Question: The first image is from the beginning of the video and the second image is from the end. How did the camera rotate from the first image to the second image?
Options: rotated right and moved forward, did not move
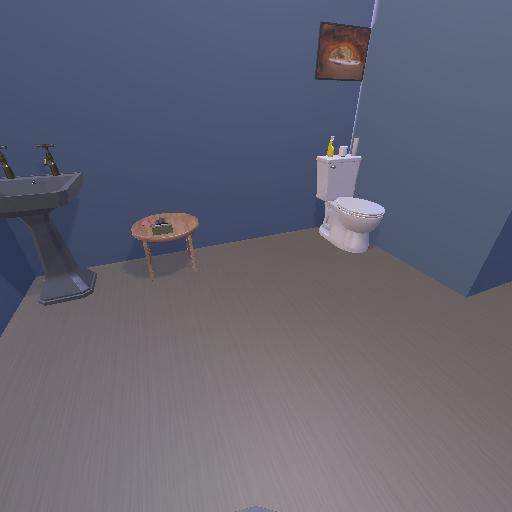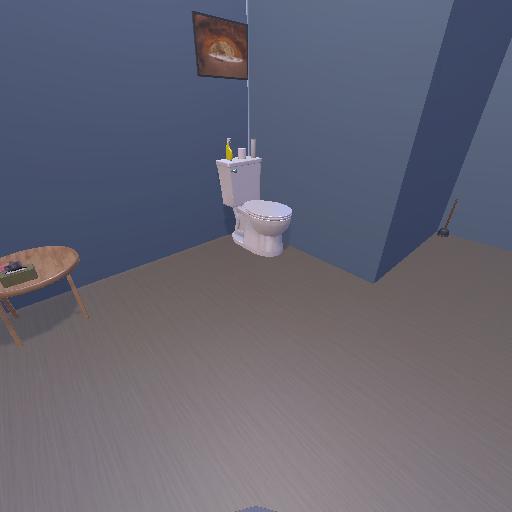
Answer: rotated right and moved forward